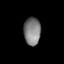
Tissue: lung
Cell type: Epithelial cells
Senescence score: 0.5976
Nuclear area (px): 456
Mean DAPI intensity: 126.568